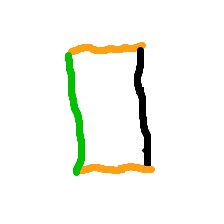
Shape: rectangle